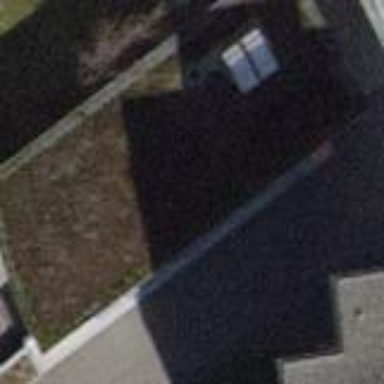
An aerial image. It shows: Group of garages.